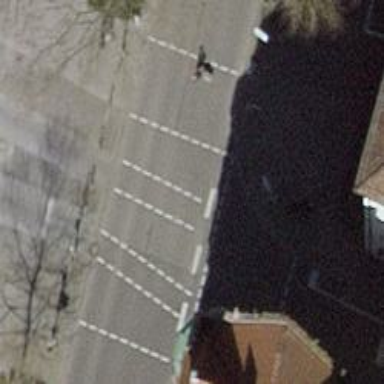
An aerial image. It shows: Road crossing with traffic signals.